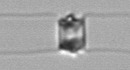
Label: Chaetoceros_didymus